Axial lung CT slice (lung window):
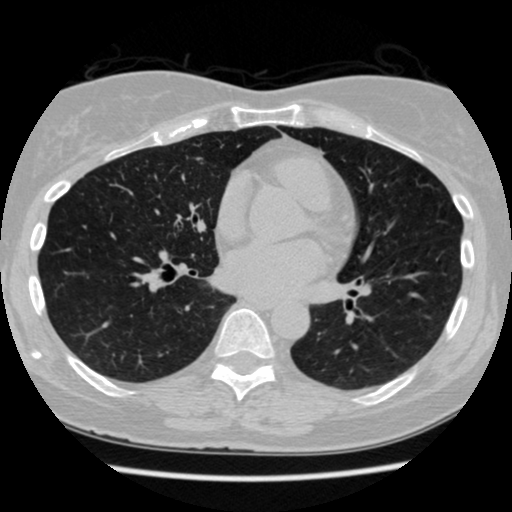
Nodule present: no